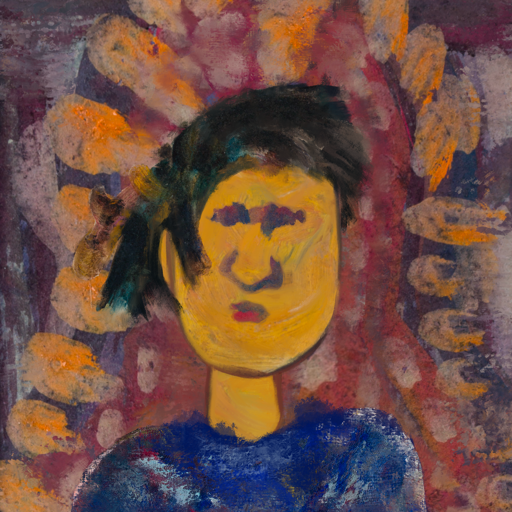
Background: Doll, Head And Neck Front: After_Raid, Face Front: In_The_Sun, Bust: Irani, Hair Front: Pipe, Head Accessory: Blank, Second Necklace: Blank, Necklace: Blank, Baby: Blank